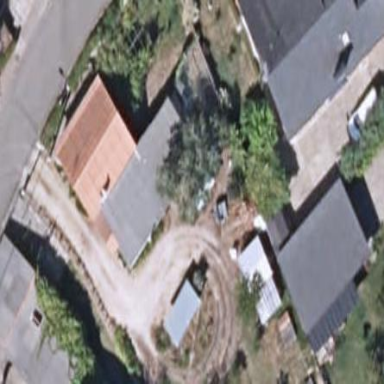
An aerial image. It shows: Shed building.